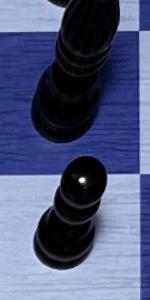
Label: Pawn_Black